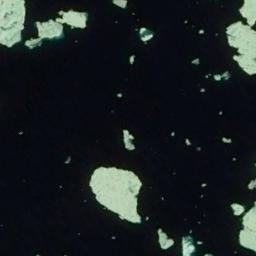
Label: sea_ice